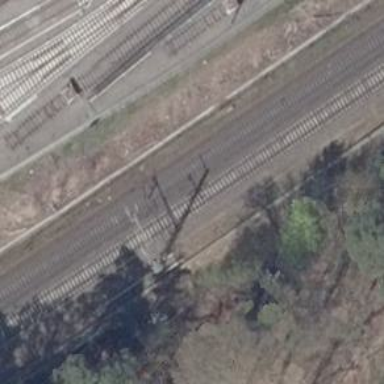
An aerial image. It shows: Milestone along the railway track with catenary mast.